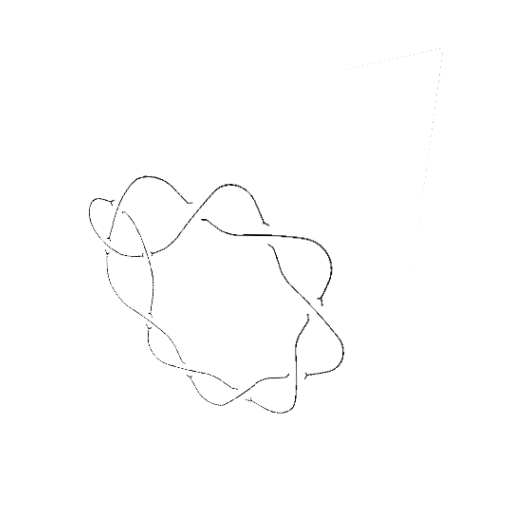
Crossing number: 10